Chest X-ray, AP view. Patient: 59 years old, sex F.
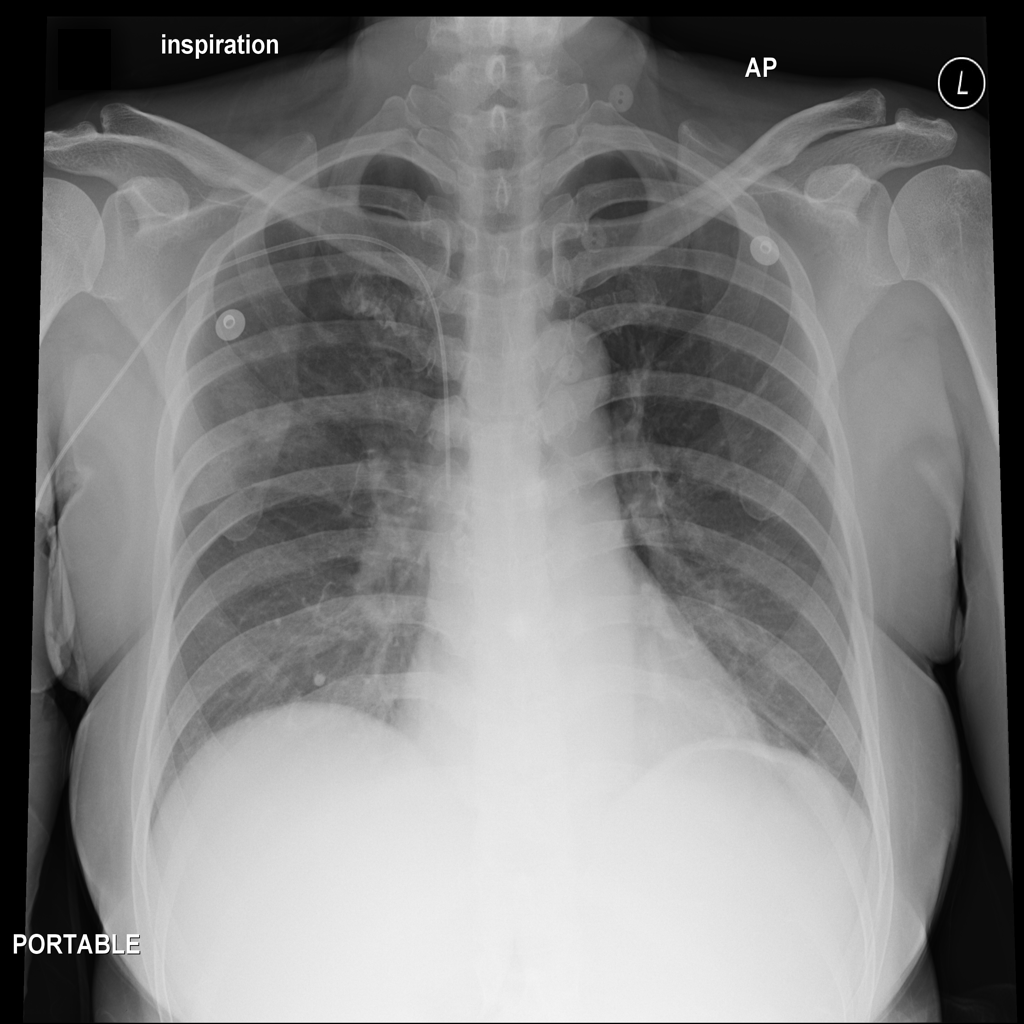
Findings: Pneumothorax